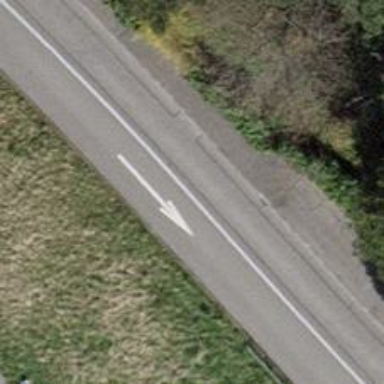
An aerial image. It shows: Unclassified road with chicane for traffic calming.